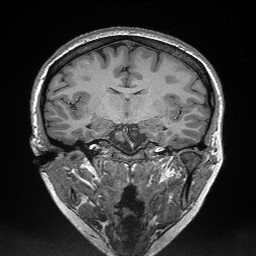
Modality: T1w
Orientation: sagittal
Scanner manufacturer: siemens
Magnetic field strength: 3 T
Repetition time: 2.3 s
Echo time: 0.00298 s